Question: I'm wondering how to filter many time variables.
'''
ActiveSheet.Range("$F$4:$G$18").AutoFilter Field:=3, Criteria1:=Array("11:45:00 AM", "11:46:00 AM", "11:47:00 AM", "11:48:00 AM", "11:49:00 AM" _
, "11:50:00 AM", "11:51:00 AM", "11:52:00 AM", "11:53:00 AM", "11:54:00 AM", "11:55:00 AM", "11:56:00 AM", "11:57:00 AM", "11:58:00 AM", "11:59:00 AM", _
"12:00:00 PM", "12:01:00 PM", "12:02:00 PM", "12:03:00 PM", "12:04:00 PM", "12:05:00 PM"), Operator:=xlFilterValues
'''
this is how I have been filtering time but I'm wondering if there is a better way to do it. like asking the user in a box to type the start time and the end time and it will automatically filter the time.

<URL>
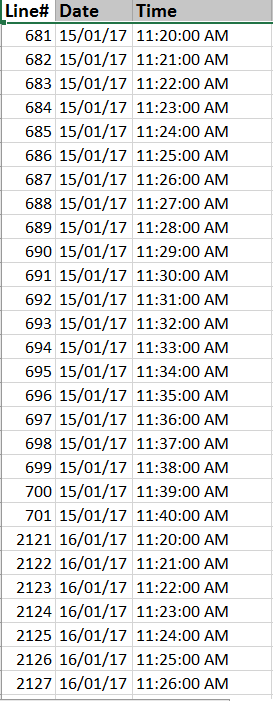
Answer: this is from a recorded macro, modified to fit yours
'''
ActiveSheet.Range("$F$4:$G$18").AutoFilter Field:=3, Criteria1:=">=11:45:00 AM", Operator:=xlAnd, Criteria2:="<=12:05:00 PM"
'''